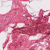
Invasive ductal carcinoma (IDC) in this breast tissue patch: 0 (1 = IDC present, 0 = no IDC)